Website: apple-inc
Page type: customer-info-address
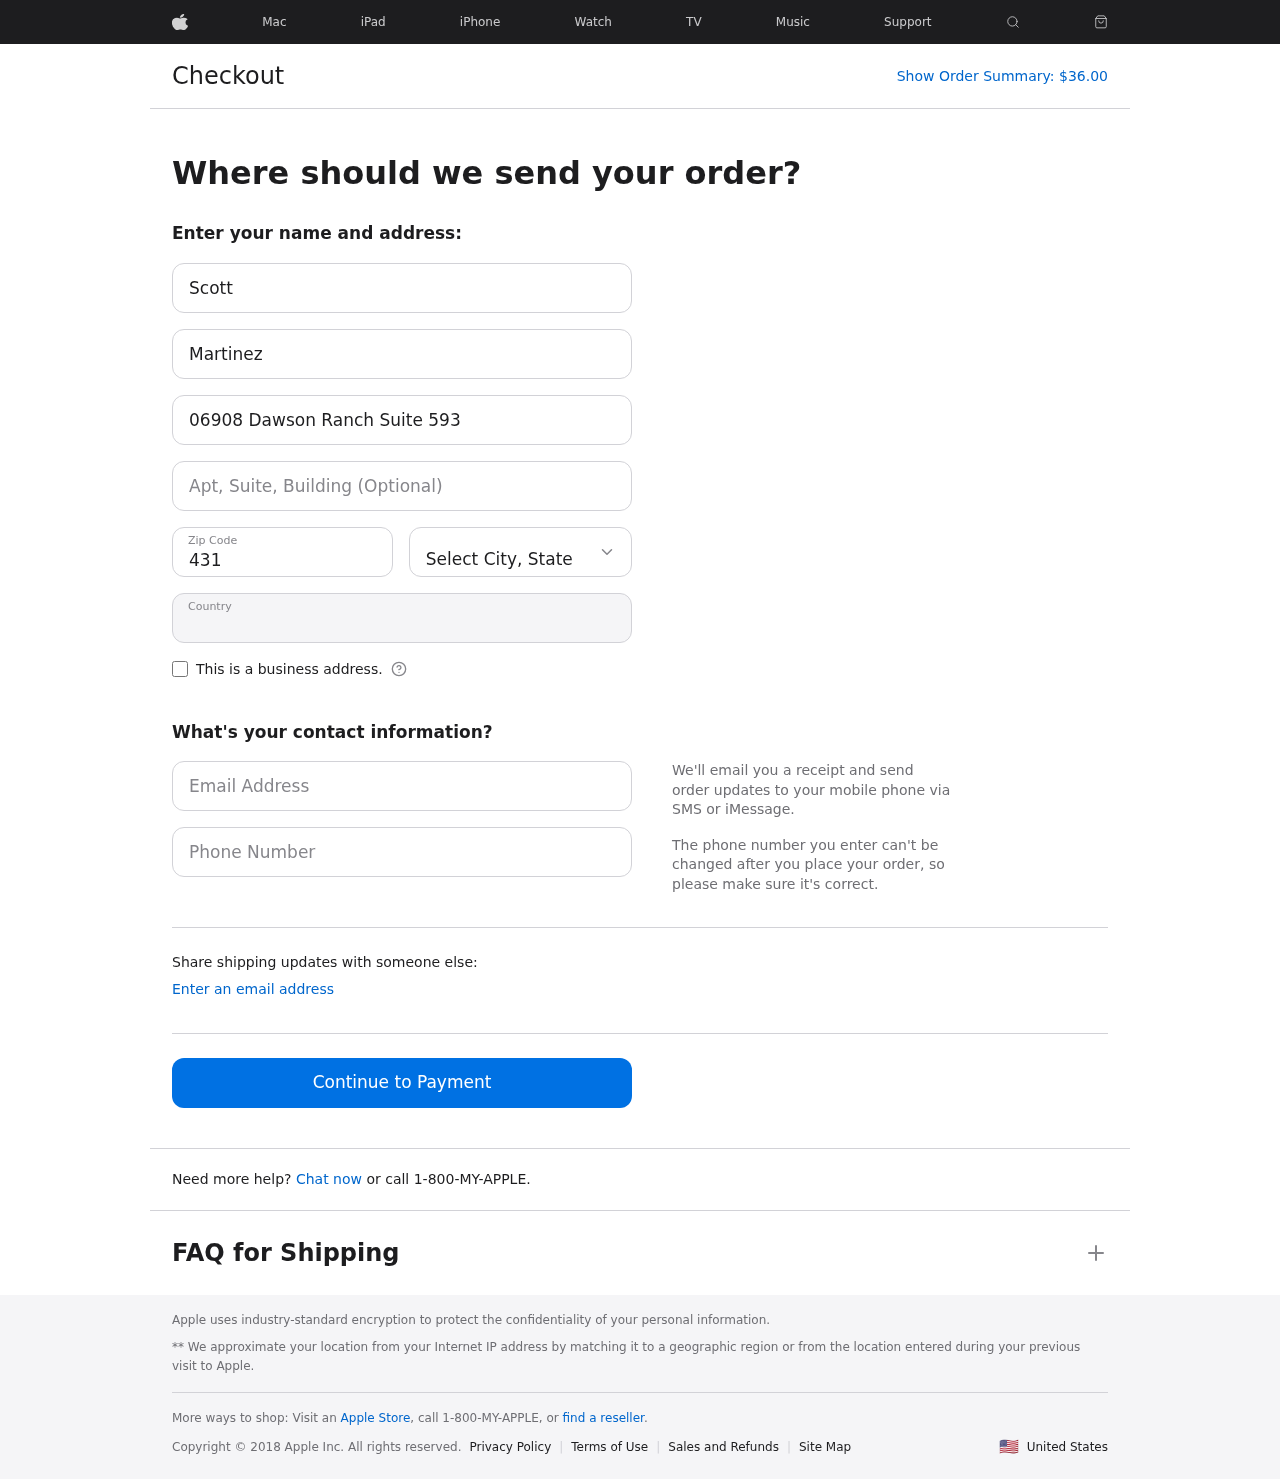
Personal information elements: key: PII_CITY_STATE
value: Amyburgh, SC
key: PII_COUNTRY
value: United States
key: PII_EMAIL
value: scott.martinez@gmail.com
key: PII_FIRSTNAME
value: Scott
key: PII_LASTNAME
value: Martinez
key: PII_PHONE
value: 4858826904
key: PII_POSTCODE
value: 43155
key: PII_STREET
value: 06908 Dawson Ranch Suite 593
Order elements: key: ORDER_TOTAL
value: $36.00